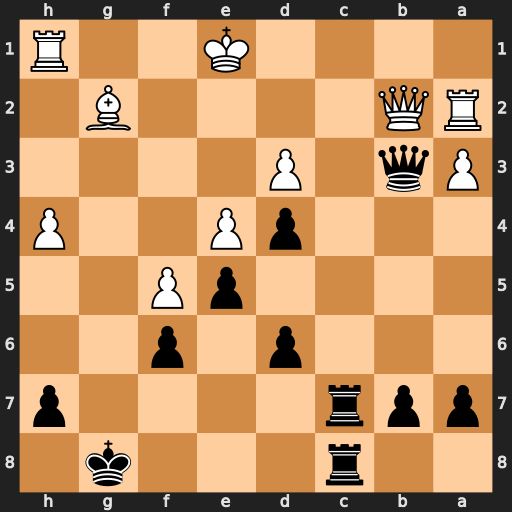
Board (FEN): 2r3k1/ppr4p/3p1p2/4pP2/3pP2P/Pq1P4/RQ4B1/4K2R
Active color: b
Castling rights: K
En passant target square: -
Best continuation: Qxd3 Rh3 Rc1+ Qxc1 Rxc1+